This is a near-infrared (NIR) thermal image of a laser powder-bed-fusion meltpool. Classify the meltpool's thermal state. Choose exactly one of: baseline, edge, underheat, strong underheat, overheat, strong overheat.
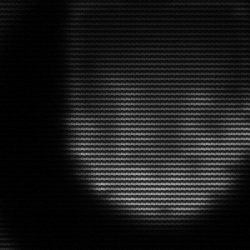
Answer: edge